Interaction volume radius: 5 \u00c5
Interaction volume height: 45 \u00c5
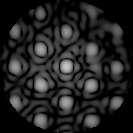
Disorder parameter: 0.2334